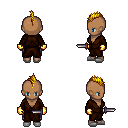
a pixel art fantasy rpg character, female body template, human, dark skin, brown robe, metal pants, blonde mohawk hairstyle, gold gloves, white slippers, dagger, four views (front, back, left, right), 2x2 character sprite sheet, small pixel art, hard edges, no anti-aliasing